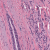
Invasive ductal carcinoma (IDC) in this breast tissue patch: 1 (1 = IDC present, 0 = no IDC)